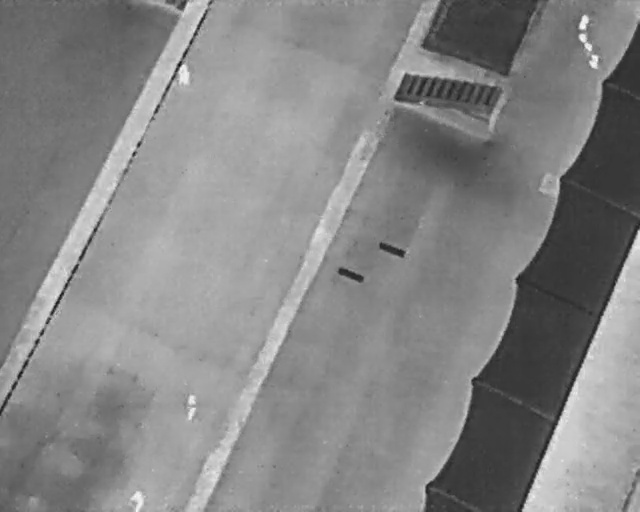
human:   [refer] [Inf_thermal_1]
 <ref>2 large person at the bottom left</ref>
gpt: <box>[[27, 78, 32, 80, 2], [19, 95, 23, 99, 2]]</box>